Interaction volume radius: 5 \u00c5
Interaction volume height: 20 \u00c5
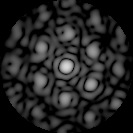
Disorder parameter: 0.4653